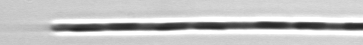
Label: Leptocylindrus